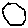
Label: hexagon